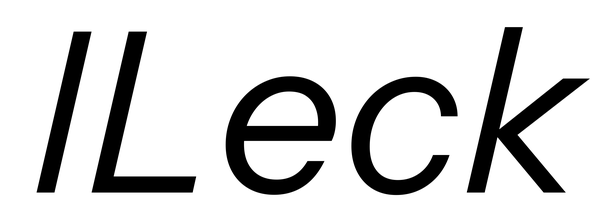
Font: InstrumentSans-Italic_Italic